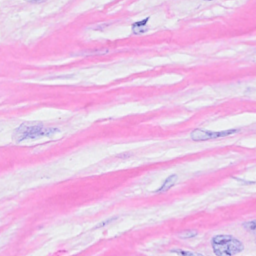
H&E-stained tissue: Breast